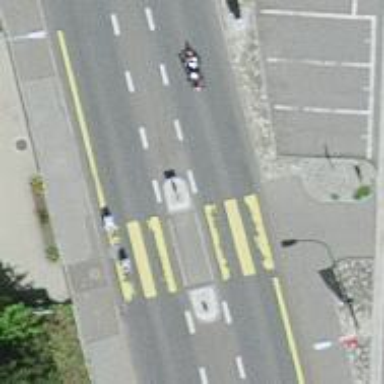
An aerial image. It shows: Marked zebra crossing with island in the middle.